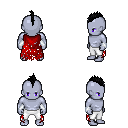
a pixel art fantasy rpg character, male body template, dark elf, purple skin, red tattered cape, white pants, black mohawk hairstyle, white cloth bracers, four views (front, back, left, right), 2x2 character sprite sheet, small pixel art, hard edges, no anti-aliasing